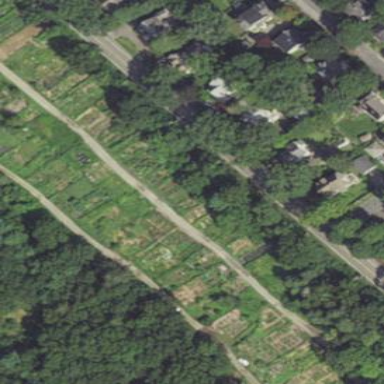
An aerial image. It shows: Area designated for allotments.